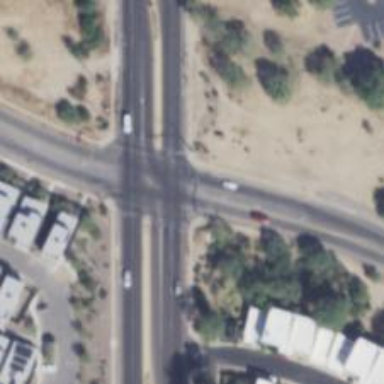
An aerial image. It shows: Marked crossing on the road.